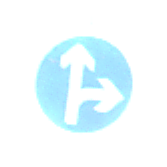
Verkehrszeichen: VorgeschriebeneFahrtrichtungGeradeausOderRechts
Umgebung: Outdoor, Nature
Tageszeit: MorningAfternoon
Wetter: Clear
Licht: Natural
Jahreszeit: NotSpecified
Kontrast: HighContrast